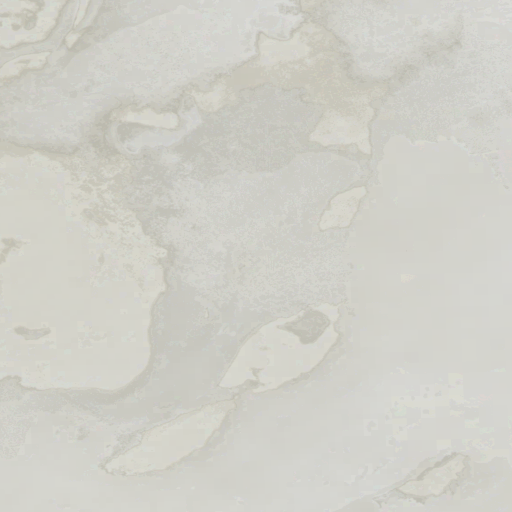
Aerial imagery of valley in Utah named Tank Wash containing only barren land